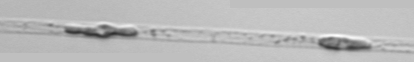
Label: Dactyliosolen_blavyanus